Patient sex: F
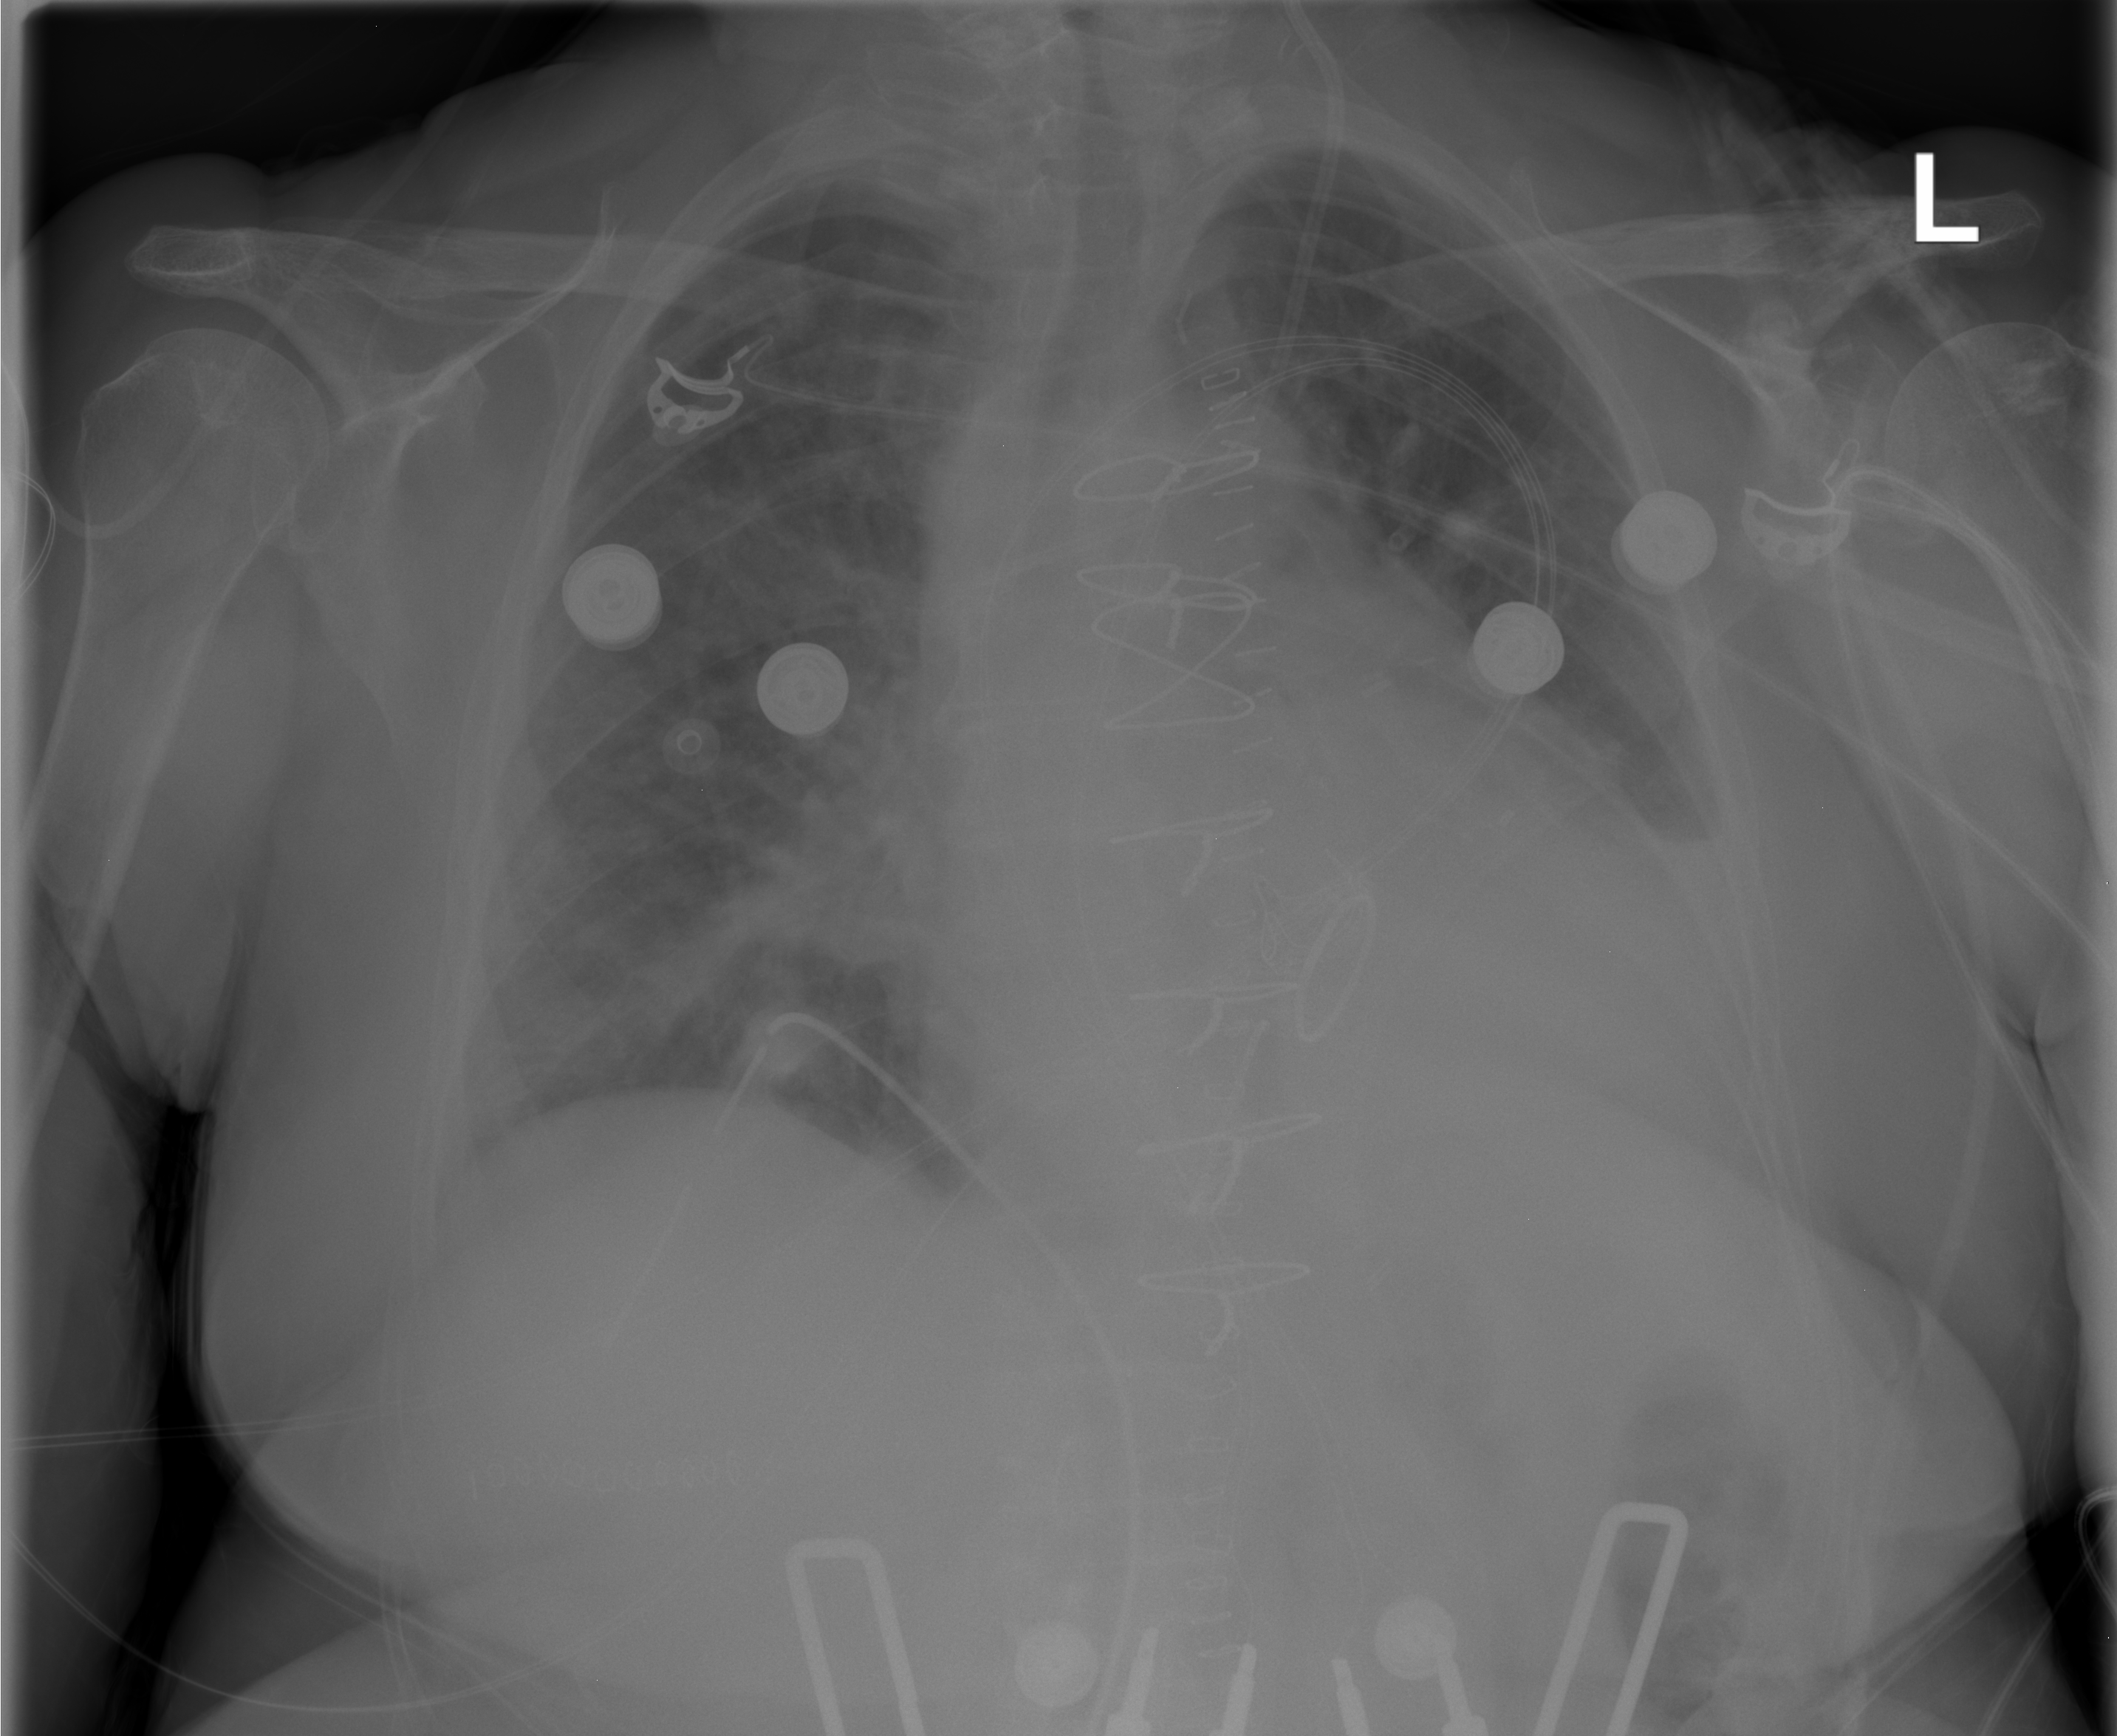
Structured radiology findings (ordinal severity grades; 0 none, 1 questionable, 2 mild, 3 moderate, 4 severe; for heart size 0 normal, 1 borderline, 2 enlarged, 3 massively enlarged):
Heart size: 2
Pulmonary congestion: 2
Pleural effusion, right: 0
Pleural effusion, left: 2
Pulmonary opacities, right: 2
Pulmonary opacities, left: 0
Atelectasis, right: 2
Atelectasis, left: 2